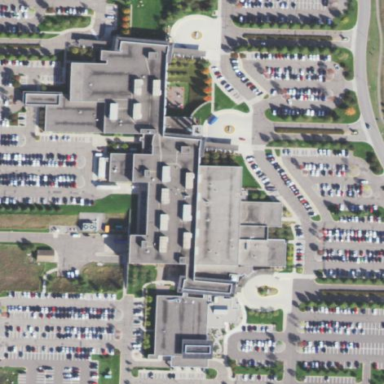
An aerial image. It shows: Healthcare clinic.